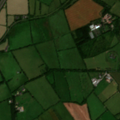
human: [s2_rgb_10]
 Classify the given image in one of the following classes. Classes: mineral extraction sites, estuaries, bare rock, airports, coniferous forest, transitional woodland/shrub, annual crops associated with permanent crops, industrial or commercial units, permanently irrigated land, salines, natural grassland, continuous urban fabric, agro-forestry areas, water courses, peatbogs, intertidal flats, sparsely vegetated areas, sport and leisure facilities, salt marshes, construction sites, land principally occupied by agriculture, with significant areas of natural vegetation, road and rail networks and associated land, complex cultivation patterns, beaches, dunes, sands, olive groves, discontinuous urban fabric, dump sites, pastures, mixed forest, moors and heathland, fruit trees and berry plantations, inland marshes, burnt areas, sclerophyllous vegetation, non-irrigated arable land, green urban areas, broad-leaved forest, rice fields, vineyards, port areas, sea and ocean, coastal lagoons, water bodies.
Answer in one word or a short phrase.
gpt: road and rail networks and associated land, non-irrigated arable land, pastures